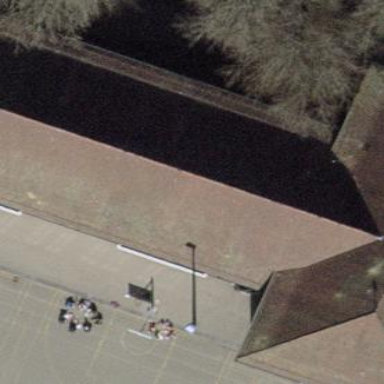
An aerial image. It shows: Building with hipped roof made of tile.